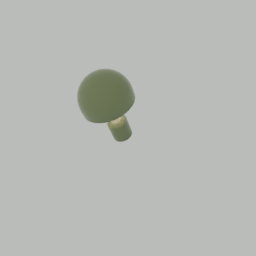
Label: lighting